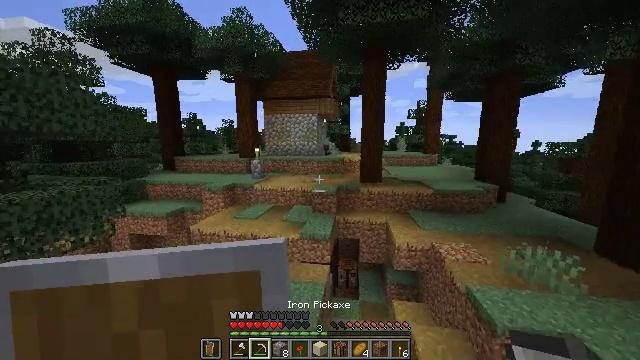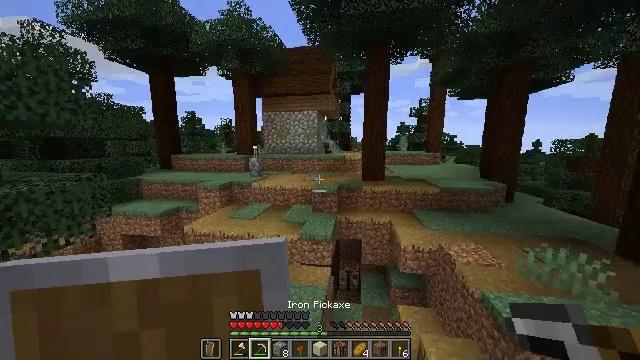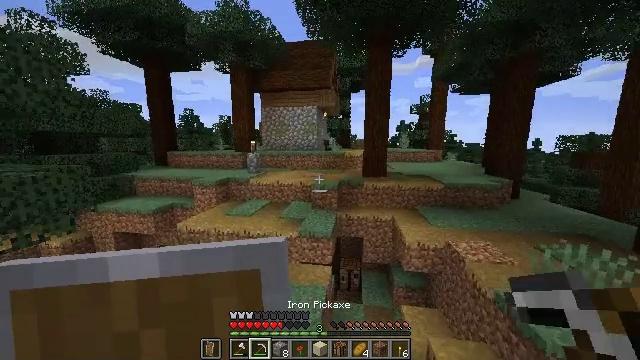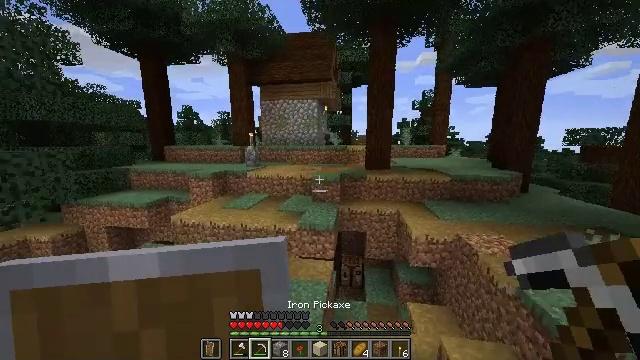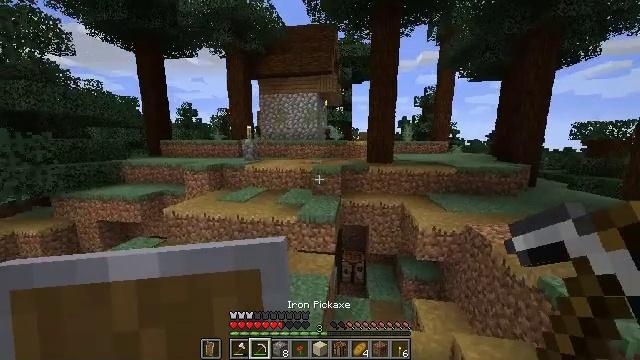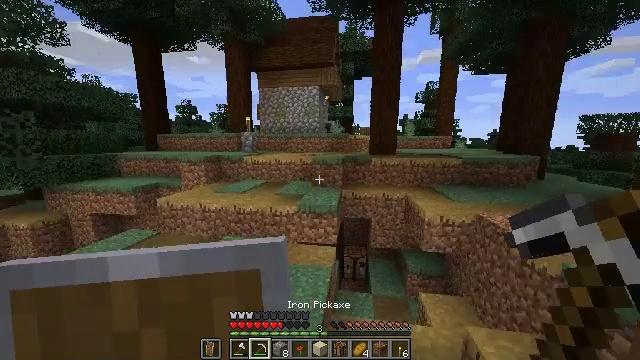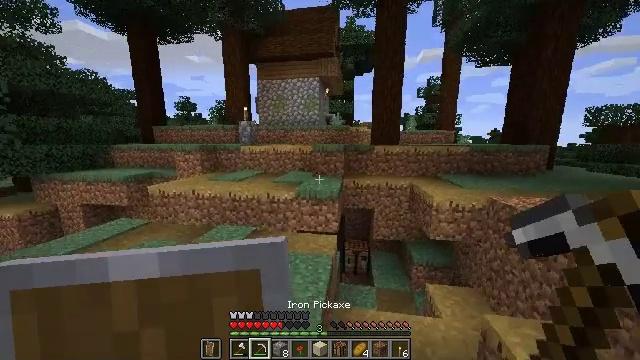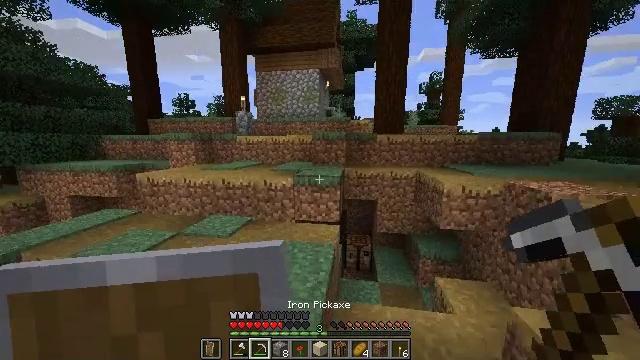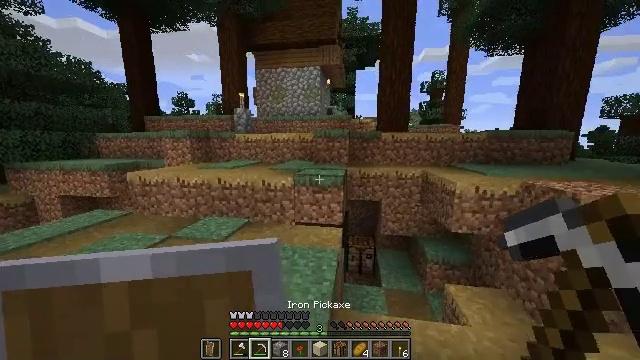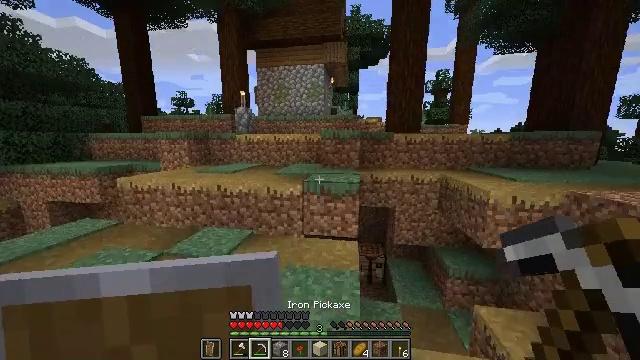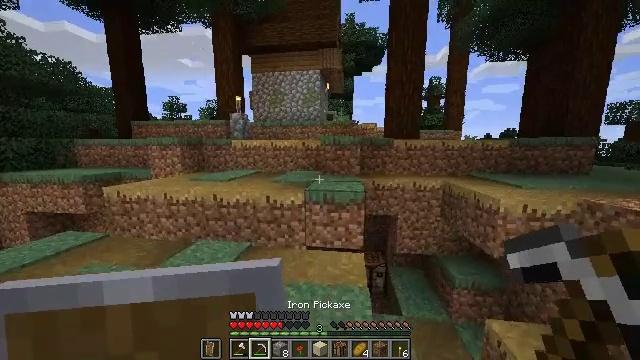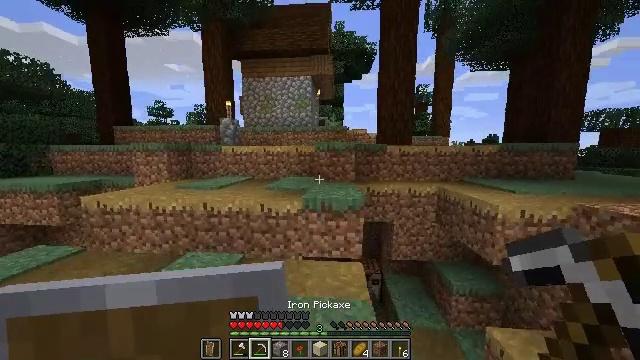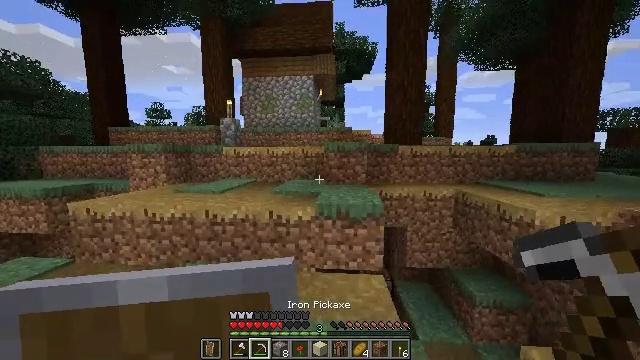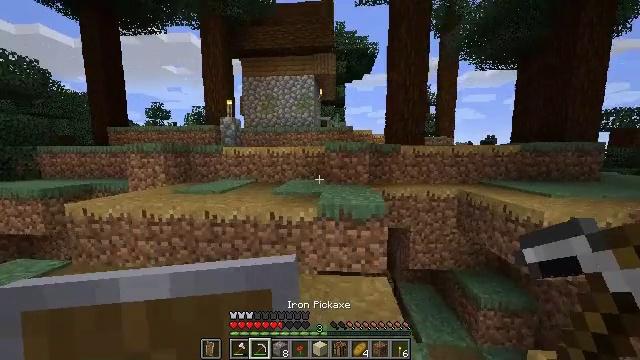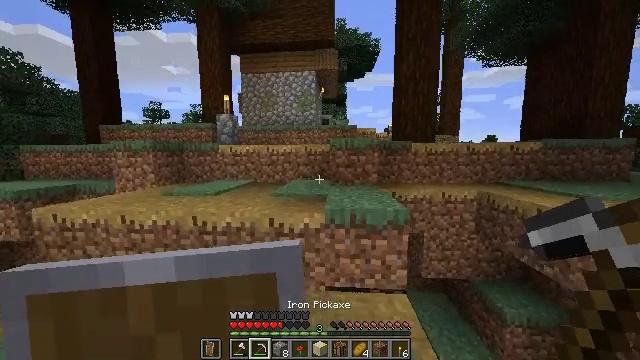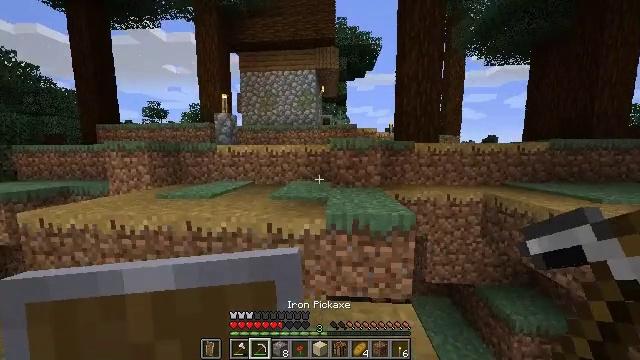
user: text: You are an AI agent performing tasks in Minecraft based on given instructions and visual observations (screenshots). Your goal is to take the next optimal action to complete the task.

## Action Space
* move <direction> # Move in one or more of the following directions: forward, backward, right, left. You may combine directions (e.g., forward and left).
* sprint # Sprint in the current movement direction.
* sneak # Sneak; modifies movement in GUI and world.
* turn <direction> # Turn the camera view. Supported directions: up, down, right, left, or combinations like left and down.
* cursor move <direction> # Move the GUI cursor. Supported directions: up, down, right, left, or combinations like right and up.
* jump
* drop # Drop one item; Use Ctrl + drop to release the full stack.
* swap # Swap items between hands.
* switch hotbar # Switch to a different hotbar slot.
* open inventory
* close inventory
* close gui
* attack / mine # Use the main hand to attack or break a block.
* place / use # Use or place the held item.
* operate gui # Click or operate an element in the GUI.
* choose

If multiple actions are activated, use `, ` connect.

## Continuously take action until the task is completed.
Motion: motion action
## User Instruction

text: Mine the grindstone block.
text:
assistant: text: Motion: move forward, sprint, jump
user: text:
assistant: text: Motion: move forward, sprint, jump
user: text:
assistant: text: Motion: move forward, sprint, jump
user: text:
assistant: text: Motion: move forward, sprint
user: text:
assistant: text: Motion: move forward, sprint
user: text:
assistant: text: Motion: move forward, sprint
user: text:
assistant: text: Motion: move forward and move left, sprint
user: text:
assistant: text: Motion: move forward and move left, sprint
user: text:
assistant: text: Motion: move forward and move left, sprint
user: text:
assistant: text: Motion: move forward and move left, sprint, turn right and up
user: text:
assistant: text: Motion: move forward and move left, sprint, turn right and up
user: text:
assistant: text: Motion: move forward, sprint
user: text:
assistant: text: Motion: move forward, sprint
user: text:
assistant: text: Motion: move forward, sprint
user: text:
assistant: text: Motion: move forward, sprint
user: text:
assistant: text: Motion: move forward, sprint
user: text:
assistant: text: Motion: move forward, sprint, jump
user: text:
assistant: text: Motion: move forward, sprint, jump
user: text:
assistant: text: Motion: move forward, sprint, turn right, jump
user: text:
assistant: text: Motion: move forward, sprint, jump
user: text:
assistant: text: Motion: move forward, sprint, jump
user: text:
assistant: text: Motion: move forward, sprint, jump
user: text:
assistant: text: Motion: move forward, sprint, jump
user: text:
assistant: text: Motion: move forward, sprint, jump
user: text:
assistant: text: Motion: move forward, sprint, jump
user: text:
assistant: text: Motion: move forward, sprint, jump
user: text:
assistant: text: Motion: move forward, sprint, jump
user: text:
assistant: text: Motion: move forward, sprint, jump
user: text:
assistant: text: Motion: move forward, sprint, jump
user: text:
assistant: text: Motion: move forward, sprint, jump